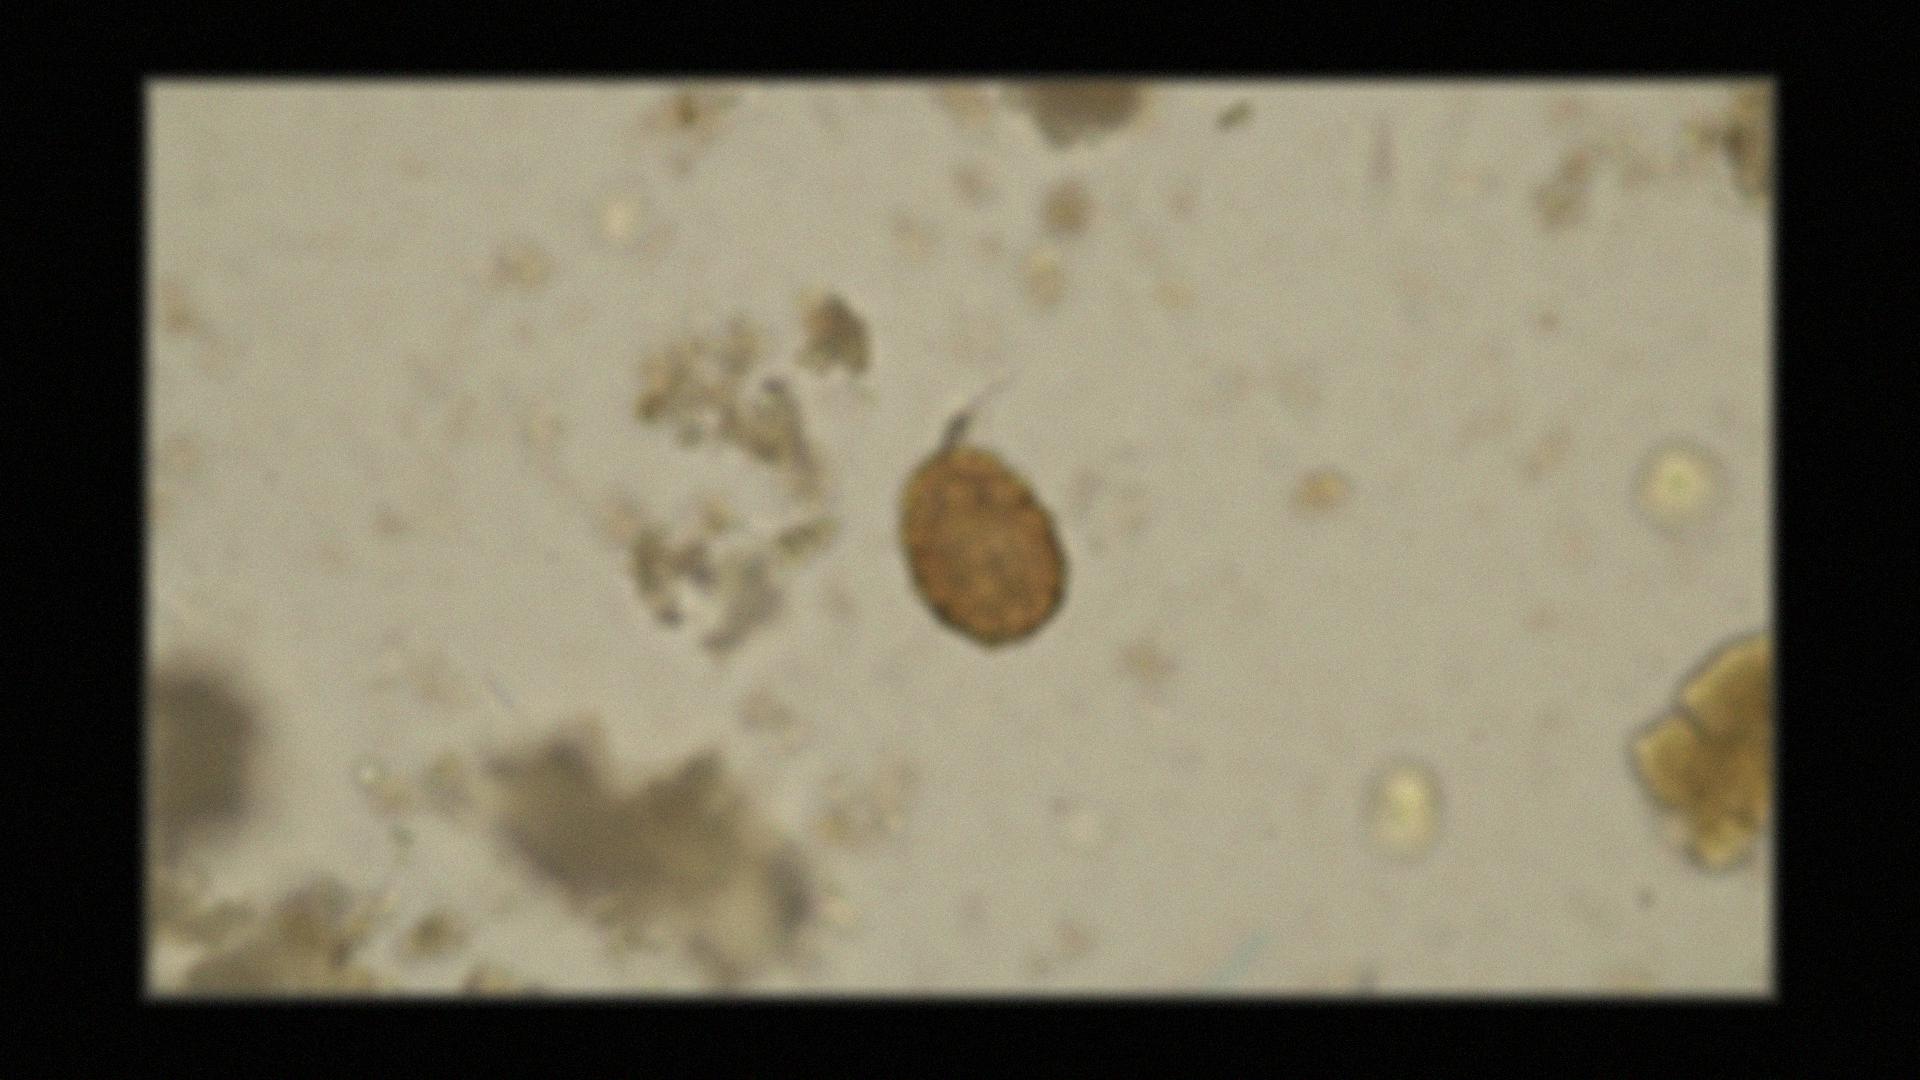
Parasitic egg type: Ascaris lumbricoides